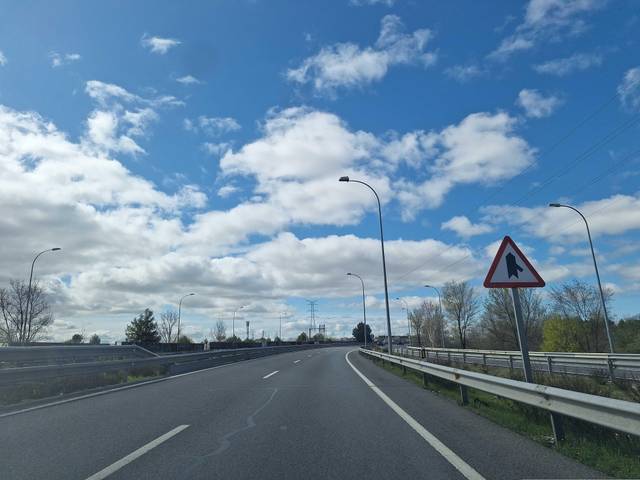
Region: Spain
Coordinates: 40.316, -3.794